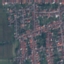
Land use / land cover: Residential